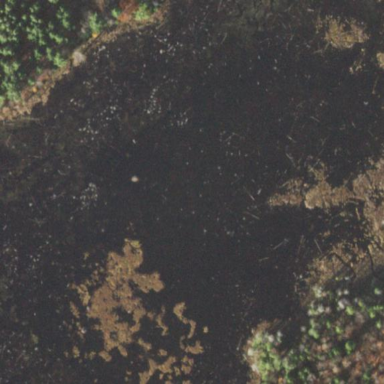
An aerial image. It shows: Pond surrounded by natural water.